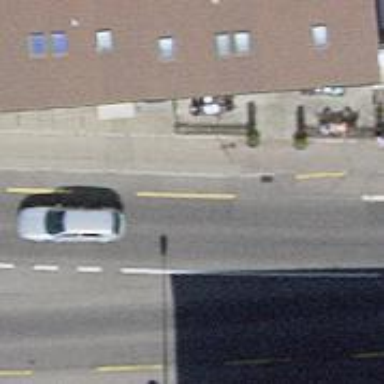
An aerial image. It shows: Asphalt sidewalk along the footway.